Field crop: maize
Growth stage: 2
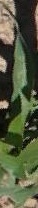
Species: maize